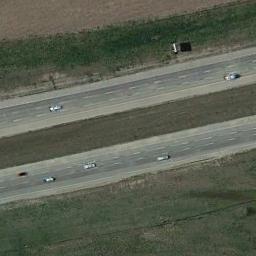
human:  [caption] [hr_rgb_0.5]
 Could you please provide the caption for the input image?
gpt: There is a big white truck on the highway on the right .

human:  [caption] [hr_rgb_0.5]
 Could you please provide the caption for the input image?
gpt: The freeway goes through the grass with some cars .

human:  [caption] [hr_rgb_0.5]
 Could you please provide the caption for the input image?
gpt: A straight freeway goes through the lawn and some cars are driving on the freeway .

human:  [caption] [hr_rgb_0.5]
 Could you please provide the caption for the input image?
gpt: There are large green lawns around the freeway and there are several cars on the freeway .

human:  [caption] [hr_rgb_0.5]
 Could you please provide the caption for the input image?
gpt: There are green lawns beside the freeway .